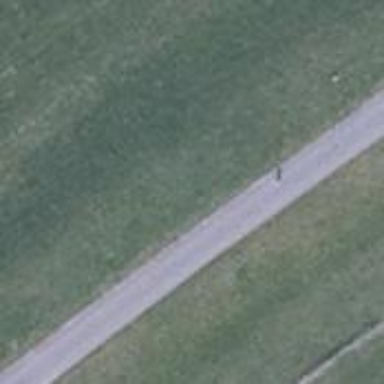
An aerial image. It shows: Asphalt track with grade 1 track type. There is dyke embankment alongside the road.